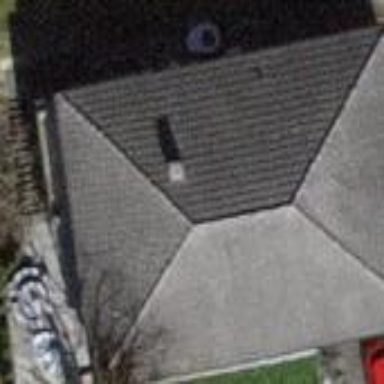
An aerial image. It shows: Building with tiled roof.